Question: What is the restaurant's name?
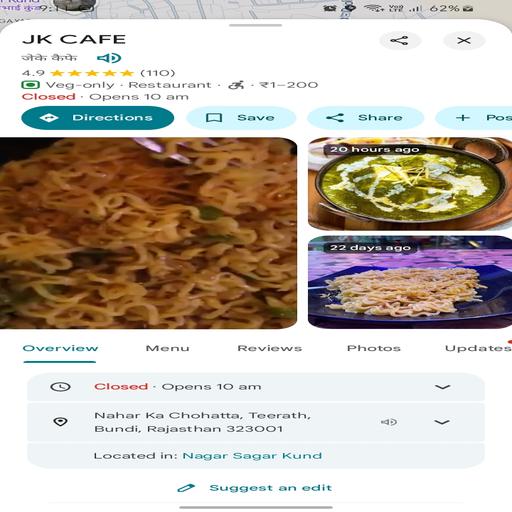
Answer: JK CAFE